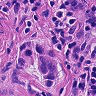
Metastatic tissue present: yes